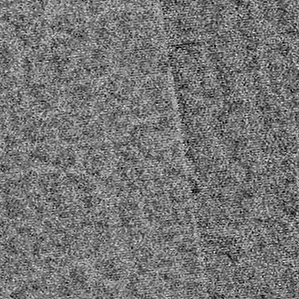
Label: frost